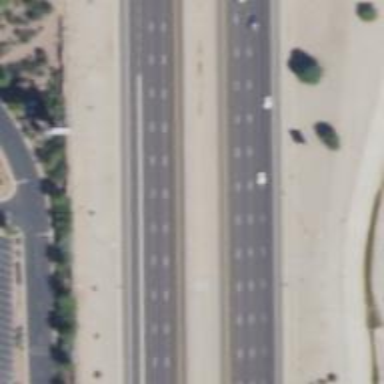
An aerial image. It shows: Asphalt motorway.